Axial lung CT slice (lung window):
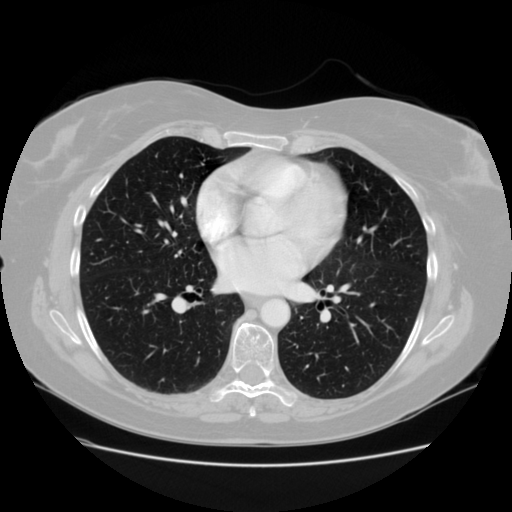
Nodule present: no